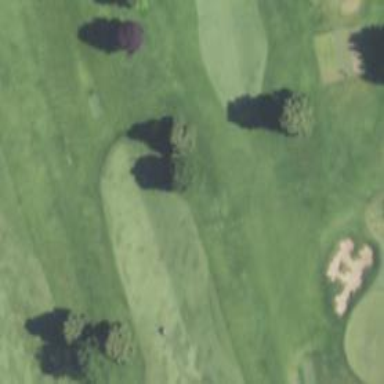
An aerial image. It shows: View of golf hole.